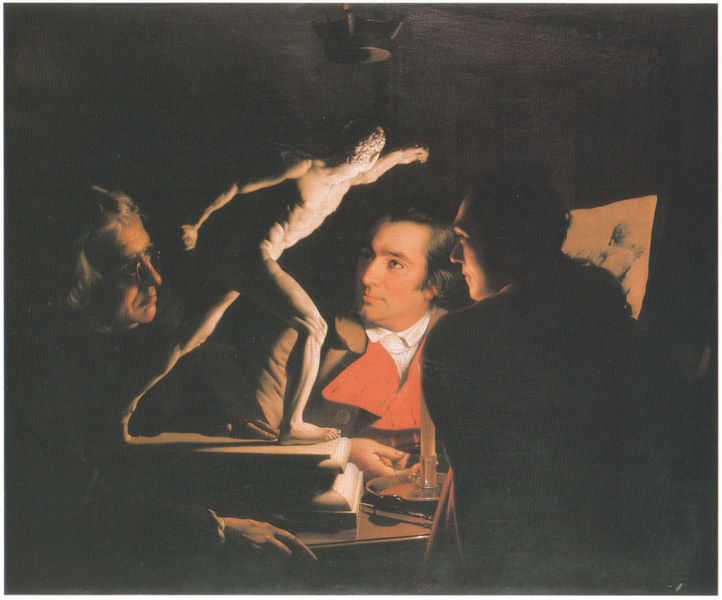
Titel: An Academy by Lamplight
Künstler: Joseph Wright of Derby
Institution: Privatbesitz
Schlagwörter: dunkel, gemälde, hand, kämpfer, körper, mann, nackt, schatten, weiß, menschen, abend, bewegung, braun, frankreich, frisur, grau, haar, hell, hintergrund, köpfe, lampe, licht, marmor, männer, nacht, nase, profil, raum, schwarz, skizze, stuhl, tisch, zeichnung, zimmer, ölbild, blick, rot, herren, malerei, anzug, anzüge, gesichter, hemd, jacke, wand, anatomie, augen, gesicht, kragen, sockel, tablett, bild, bildnis, gelehrte, herr, portrait, porträt, öl, spiegelung, dunkelheit, figur, haare, mantel, drei, innen, personen, england, kontrast, skulptur, statue, schreibtisch, modell, lampenschirm, studie, abends, graphik, frack, drei männer, muskeln, sport, glanz, atelier, kerze, maler, lciht, plastik, podest, betrachtung, junge, revers, abbild, hell dunkel, tusche, antike, buch, nachts, künstler, kritik, brille, leinwand, napoleon, entwurf, kunst, statuette, tischplatte, betrachten, kerzenlicht, jüngling, griechen, griechenland, diagonale, hell-dunkel-kontrast, olympia, studium, erleuchtung, athlet, grieche, sportler, brillen, bozetto, bildhauer, adonis, fortschritt, fechter, freunde, diskus, lampfe, sonnenbrille, wright of derby, nacjt, kouros, diskuswerfer, gesicher, brile, dunkelhei, prüfung, frnakreich, abzeichnung, borghese, fffffffffffff, künstlerischer fort schritt, schreibtsich, winckelmann, dre, 18. jahrhundert, menscvhen, betrachtend, sportle, candlelight, seuchter